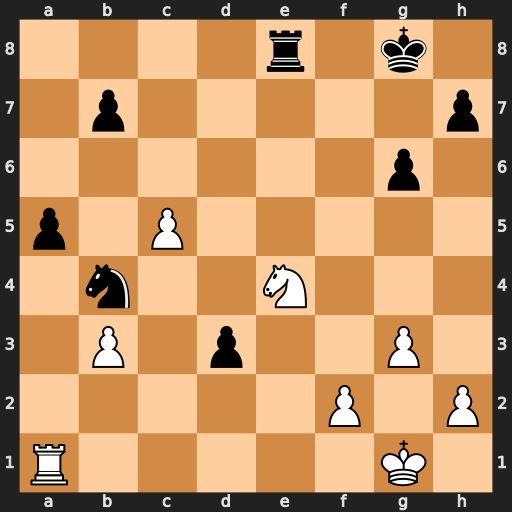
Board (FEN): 4r1k1/1p5p/6p1/p1P5/1n2N3/1P1p2P1/5P1P/R5K1
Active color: w
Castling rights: -
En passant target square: -
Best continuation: Nf6+ Kf7 Nxe8